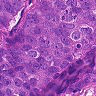
Metastatic tissue present: yes